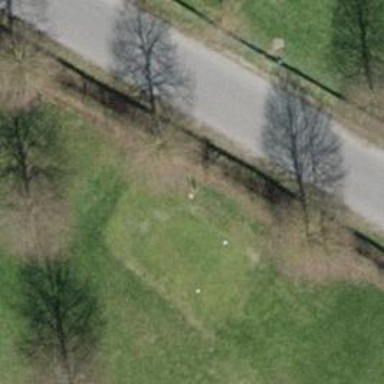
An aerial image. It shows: Golf tee on grassy land.